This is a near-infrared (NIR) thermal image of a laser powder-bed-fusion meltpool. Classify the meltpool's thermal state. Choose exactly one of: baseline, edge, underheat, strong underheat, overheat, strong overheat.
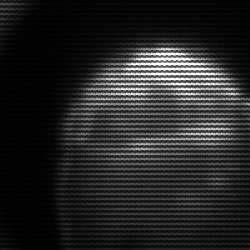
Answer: edge